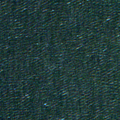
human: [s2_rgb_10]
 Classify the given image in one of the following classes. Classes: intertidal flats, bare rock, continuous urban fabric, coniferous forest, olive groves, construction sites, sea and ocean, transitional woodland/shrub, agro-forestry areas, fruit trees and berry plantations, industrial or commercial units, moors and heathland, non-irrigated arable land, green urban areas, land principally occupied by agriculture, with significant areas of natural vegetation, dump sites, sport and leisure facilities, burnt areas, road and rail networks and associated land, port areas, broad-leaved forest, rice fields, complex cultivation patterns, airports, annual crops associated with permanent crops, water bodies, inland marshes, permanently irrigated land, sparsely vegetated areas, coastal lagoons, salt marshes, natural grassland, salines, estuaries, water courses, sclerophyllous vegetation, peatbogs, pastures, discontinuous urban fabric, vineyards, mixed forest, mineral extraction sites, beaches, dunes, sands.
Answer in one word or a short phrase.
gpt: sea and ocean